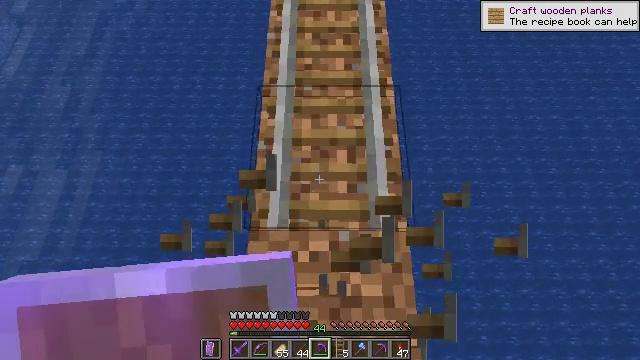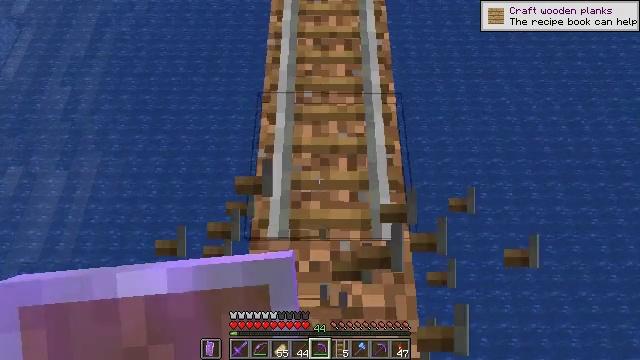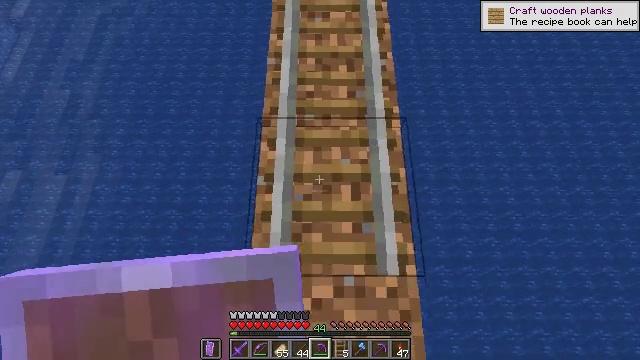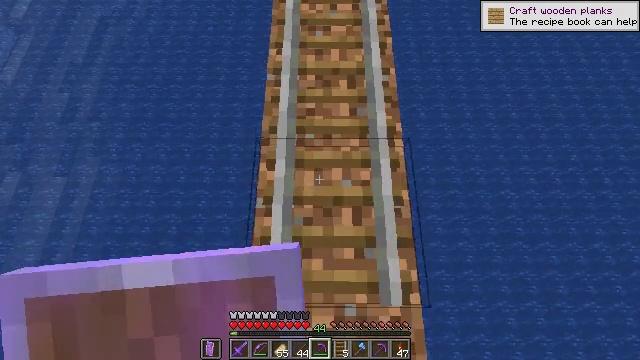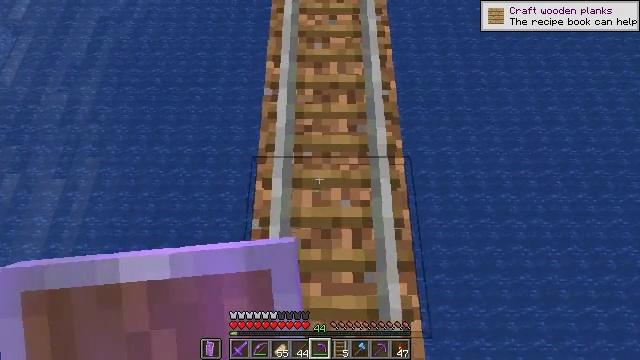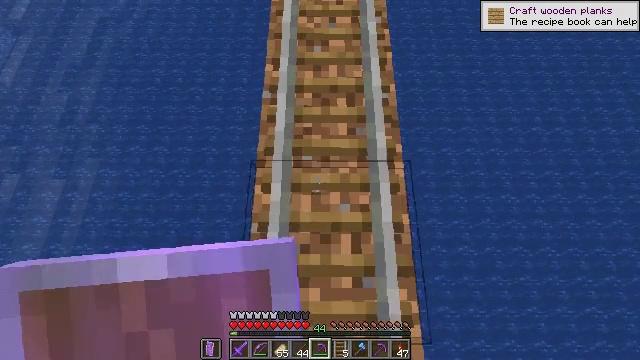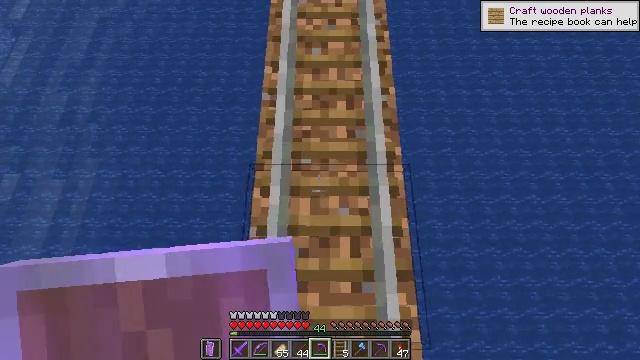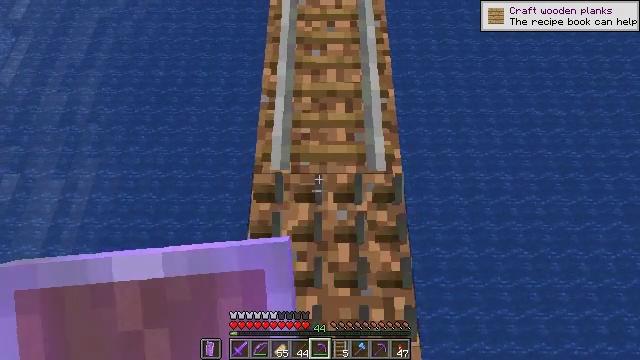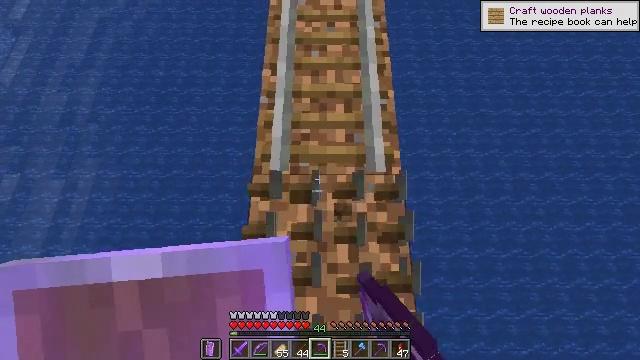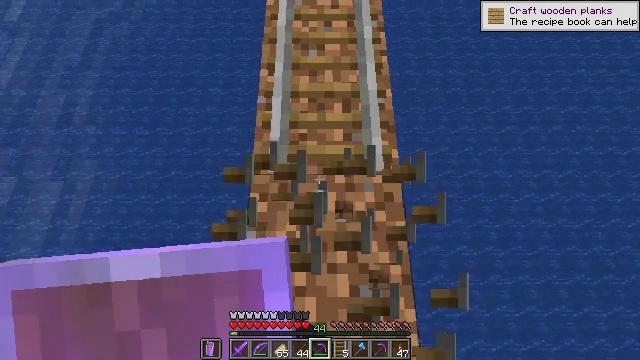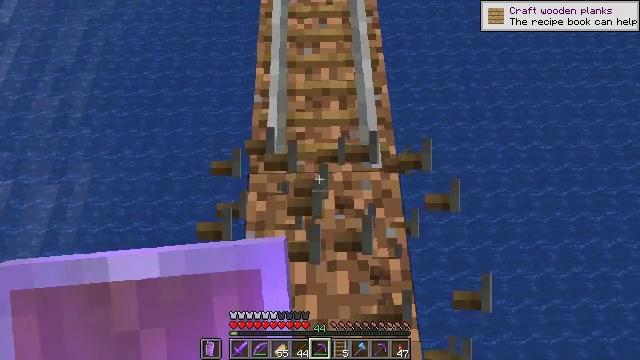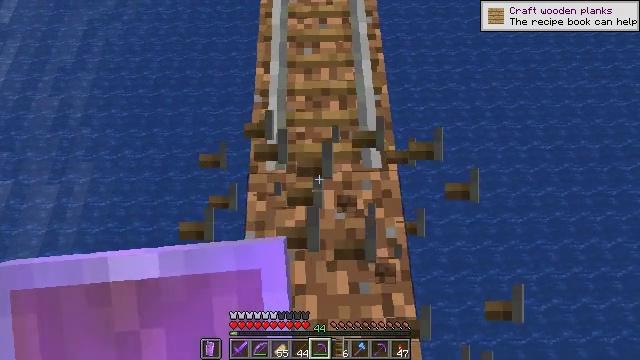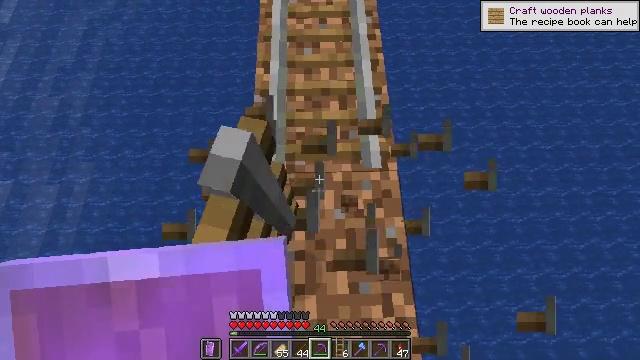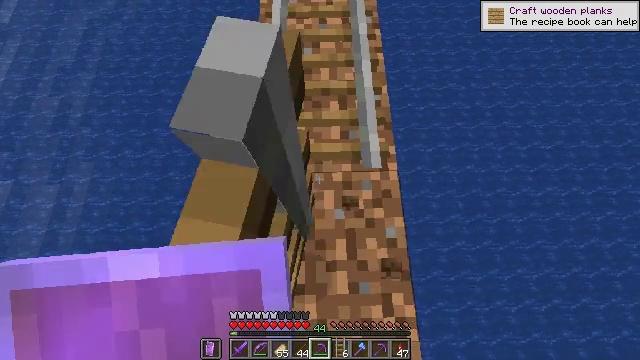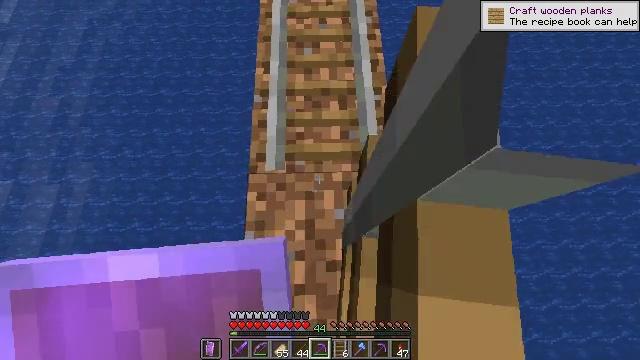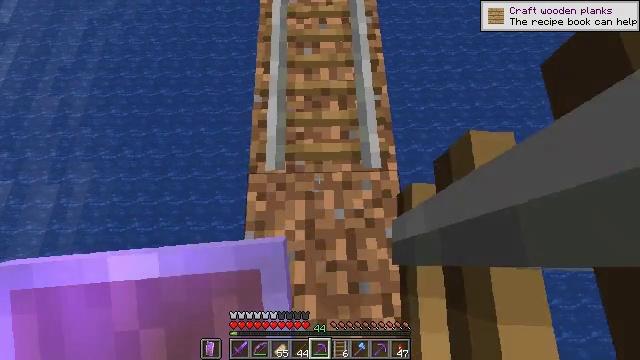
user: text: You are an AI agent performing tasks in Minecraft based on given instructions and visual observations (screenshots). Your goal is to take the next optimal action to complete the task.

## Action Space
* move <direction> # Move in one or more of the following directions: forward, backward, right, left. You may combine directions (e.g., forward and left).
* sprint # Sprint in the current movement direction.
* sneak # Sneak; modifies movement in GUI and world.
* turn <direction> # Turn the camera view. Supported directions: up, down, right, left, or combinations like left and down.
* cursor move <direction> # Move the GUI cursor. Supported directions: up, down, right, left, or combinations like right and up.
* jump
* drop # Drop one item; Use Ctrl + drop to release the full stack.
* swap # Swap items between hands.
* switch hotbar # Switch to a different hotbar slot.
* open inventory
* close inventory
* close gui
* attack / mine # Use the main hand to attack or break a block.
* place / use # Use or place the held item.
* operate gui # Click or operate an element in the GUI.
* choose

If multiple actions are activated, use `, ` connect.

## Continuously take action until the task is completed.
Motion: motion action
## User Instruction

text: Gather the rail for future use.
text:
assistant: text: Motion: move forward
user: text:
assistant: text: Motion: move forward
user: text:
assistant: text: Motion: no_op
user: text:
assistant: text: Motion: no_op
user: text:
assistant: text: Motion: no_op
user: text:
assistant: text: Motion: no_op
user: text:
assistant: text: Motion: attack / mine
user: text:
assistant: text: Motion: attack / mine
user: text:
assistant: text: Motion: attack / mine
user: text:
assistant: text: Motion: turn right
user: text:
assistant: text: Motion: no_op
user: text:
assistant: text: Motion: no_op
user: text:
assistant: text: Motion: no_op
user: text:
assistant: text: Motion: no_op
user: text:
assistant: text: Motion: no_op
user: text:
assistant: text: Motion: no_op
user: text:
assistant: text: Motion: move forward
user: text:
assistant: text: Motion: move forward
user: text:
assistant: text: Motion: move forward
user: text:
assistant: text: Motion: move forward
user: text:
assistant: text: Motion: move forward
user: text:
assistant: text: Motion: move forward
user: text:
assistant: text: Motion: attack / mine
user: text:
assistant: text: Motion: attack / mine
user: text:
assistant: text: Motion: attack / mine
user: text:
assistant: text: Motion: no_op
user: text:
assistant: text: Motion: no_op
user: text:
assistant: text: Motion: no_op
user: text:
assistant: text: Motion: no_op
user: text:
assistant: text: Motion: move forward